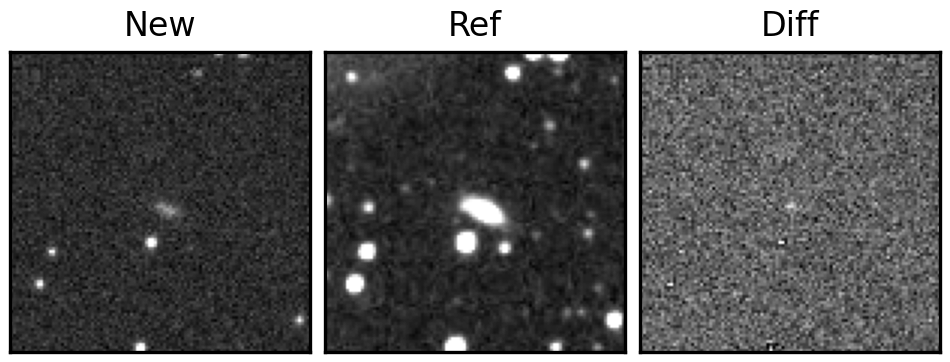
Label: real